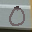
Label: 0